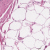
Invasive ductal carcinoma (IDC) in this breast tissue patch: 0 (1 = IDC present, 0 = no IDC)